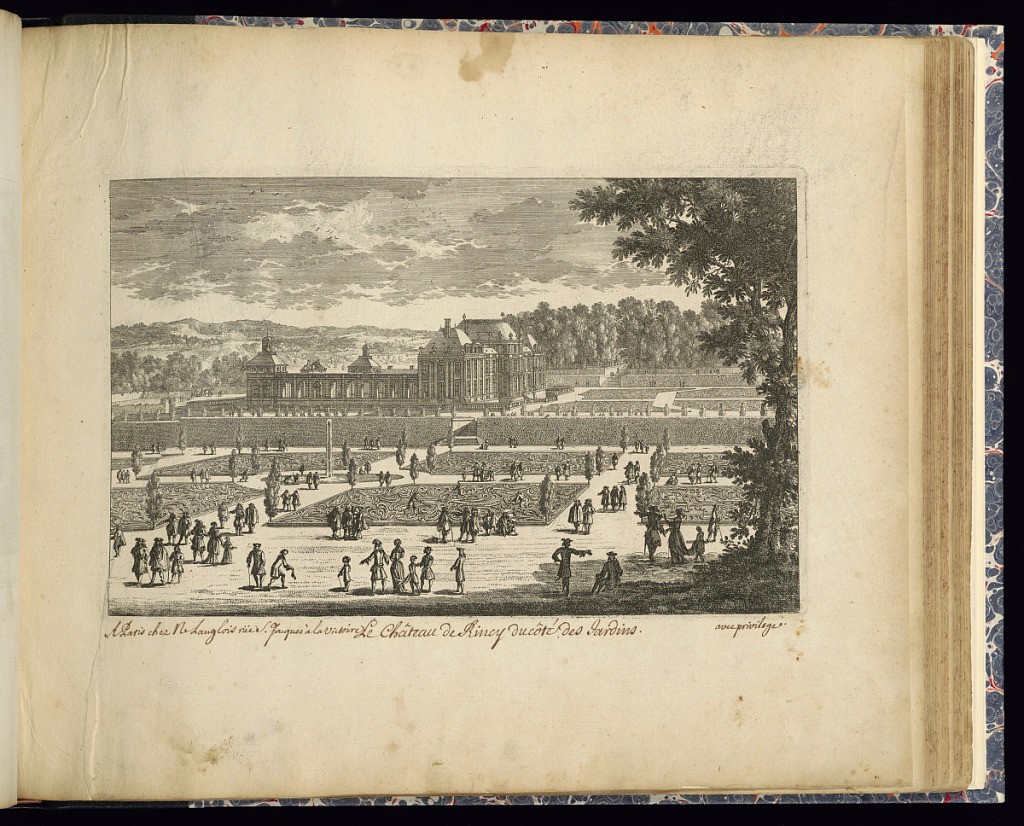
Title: Le Château de Rincy du côté des Jardins
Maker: Gabriel Perelle, French, 1604–1677
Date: late 17th century
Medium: Etching on laid paper
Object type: Print
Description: View of the Gardens of Raincy with the castle in the background. The Gardens feature parterre planting, basins, fountains, steps, and paths with figures (courtiers) throughout. Trees in the background and framing the scene on the right foreground. The title is inscribed in ink below the plate.